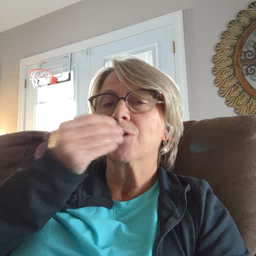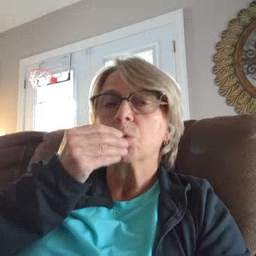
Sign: food